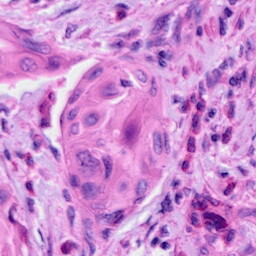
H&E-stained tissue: Cervix